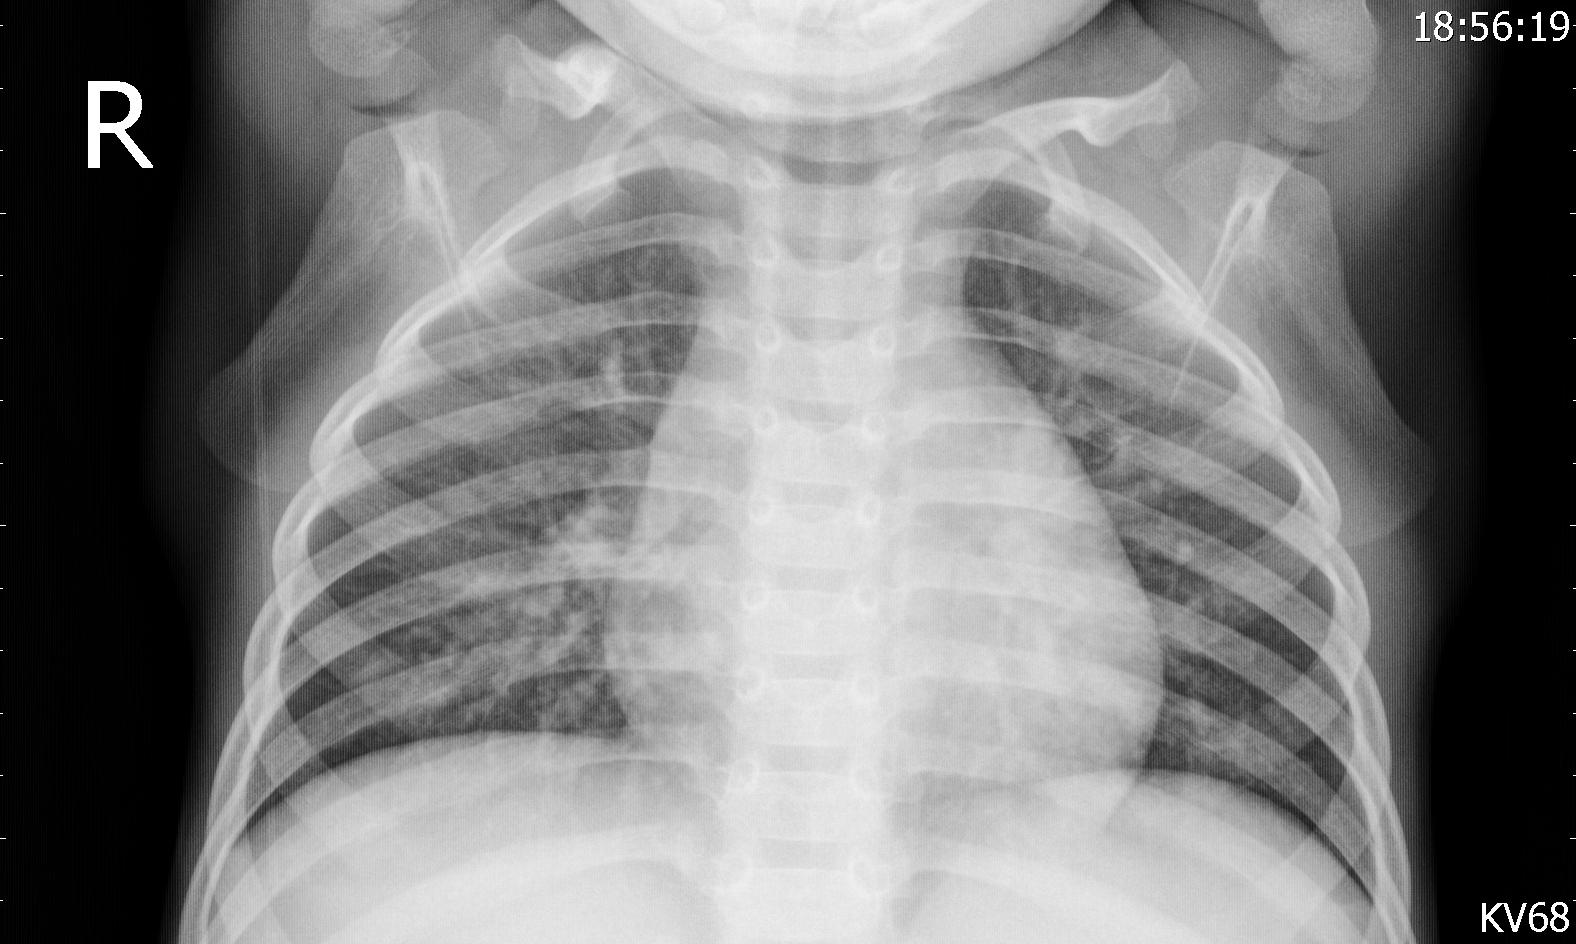
Diagnosis: PNEUMONIA